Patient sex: M
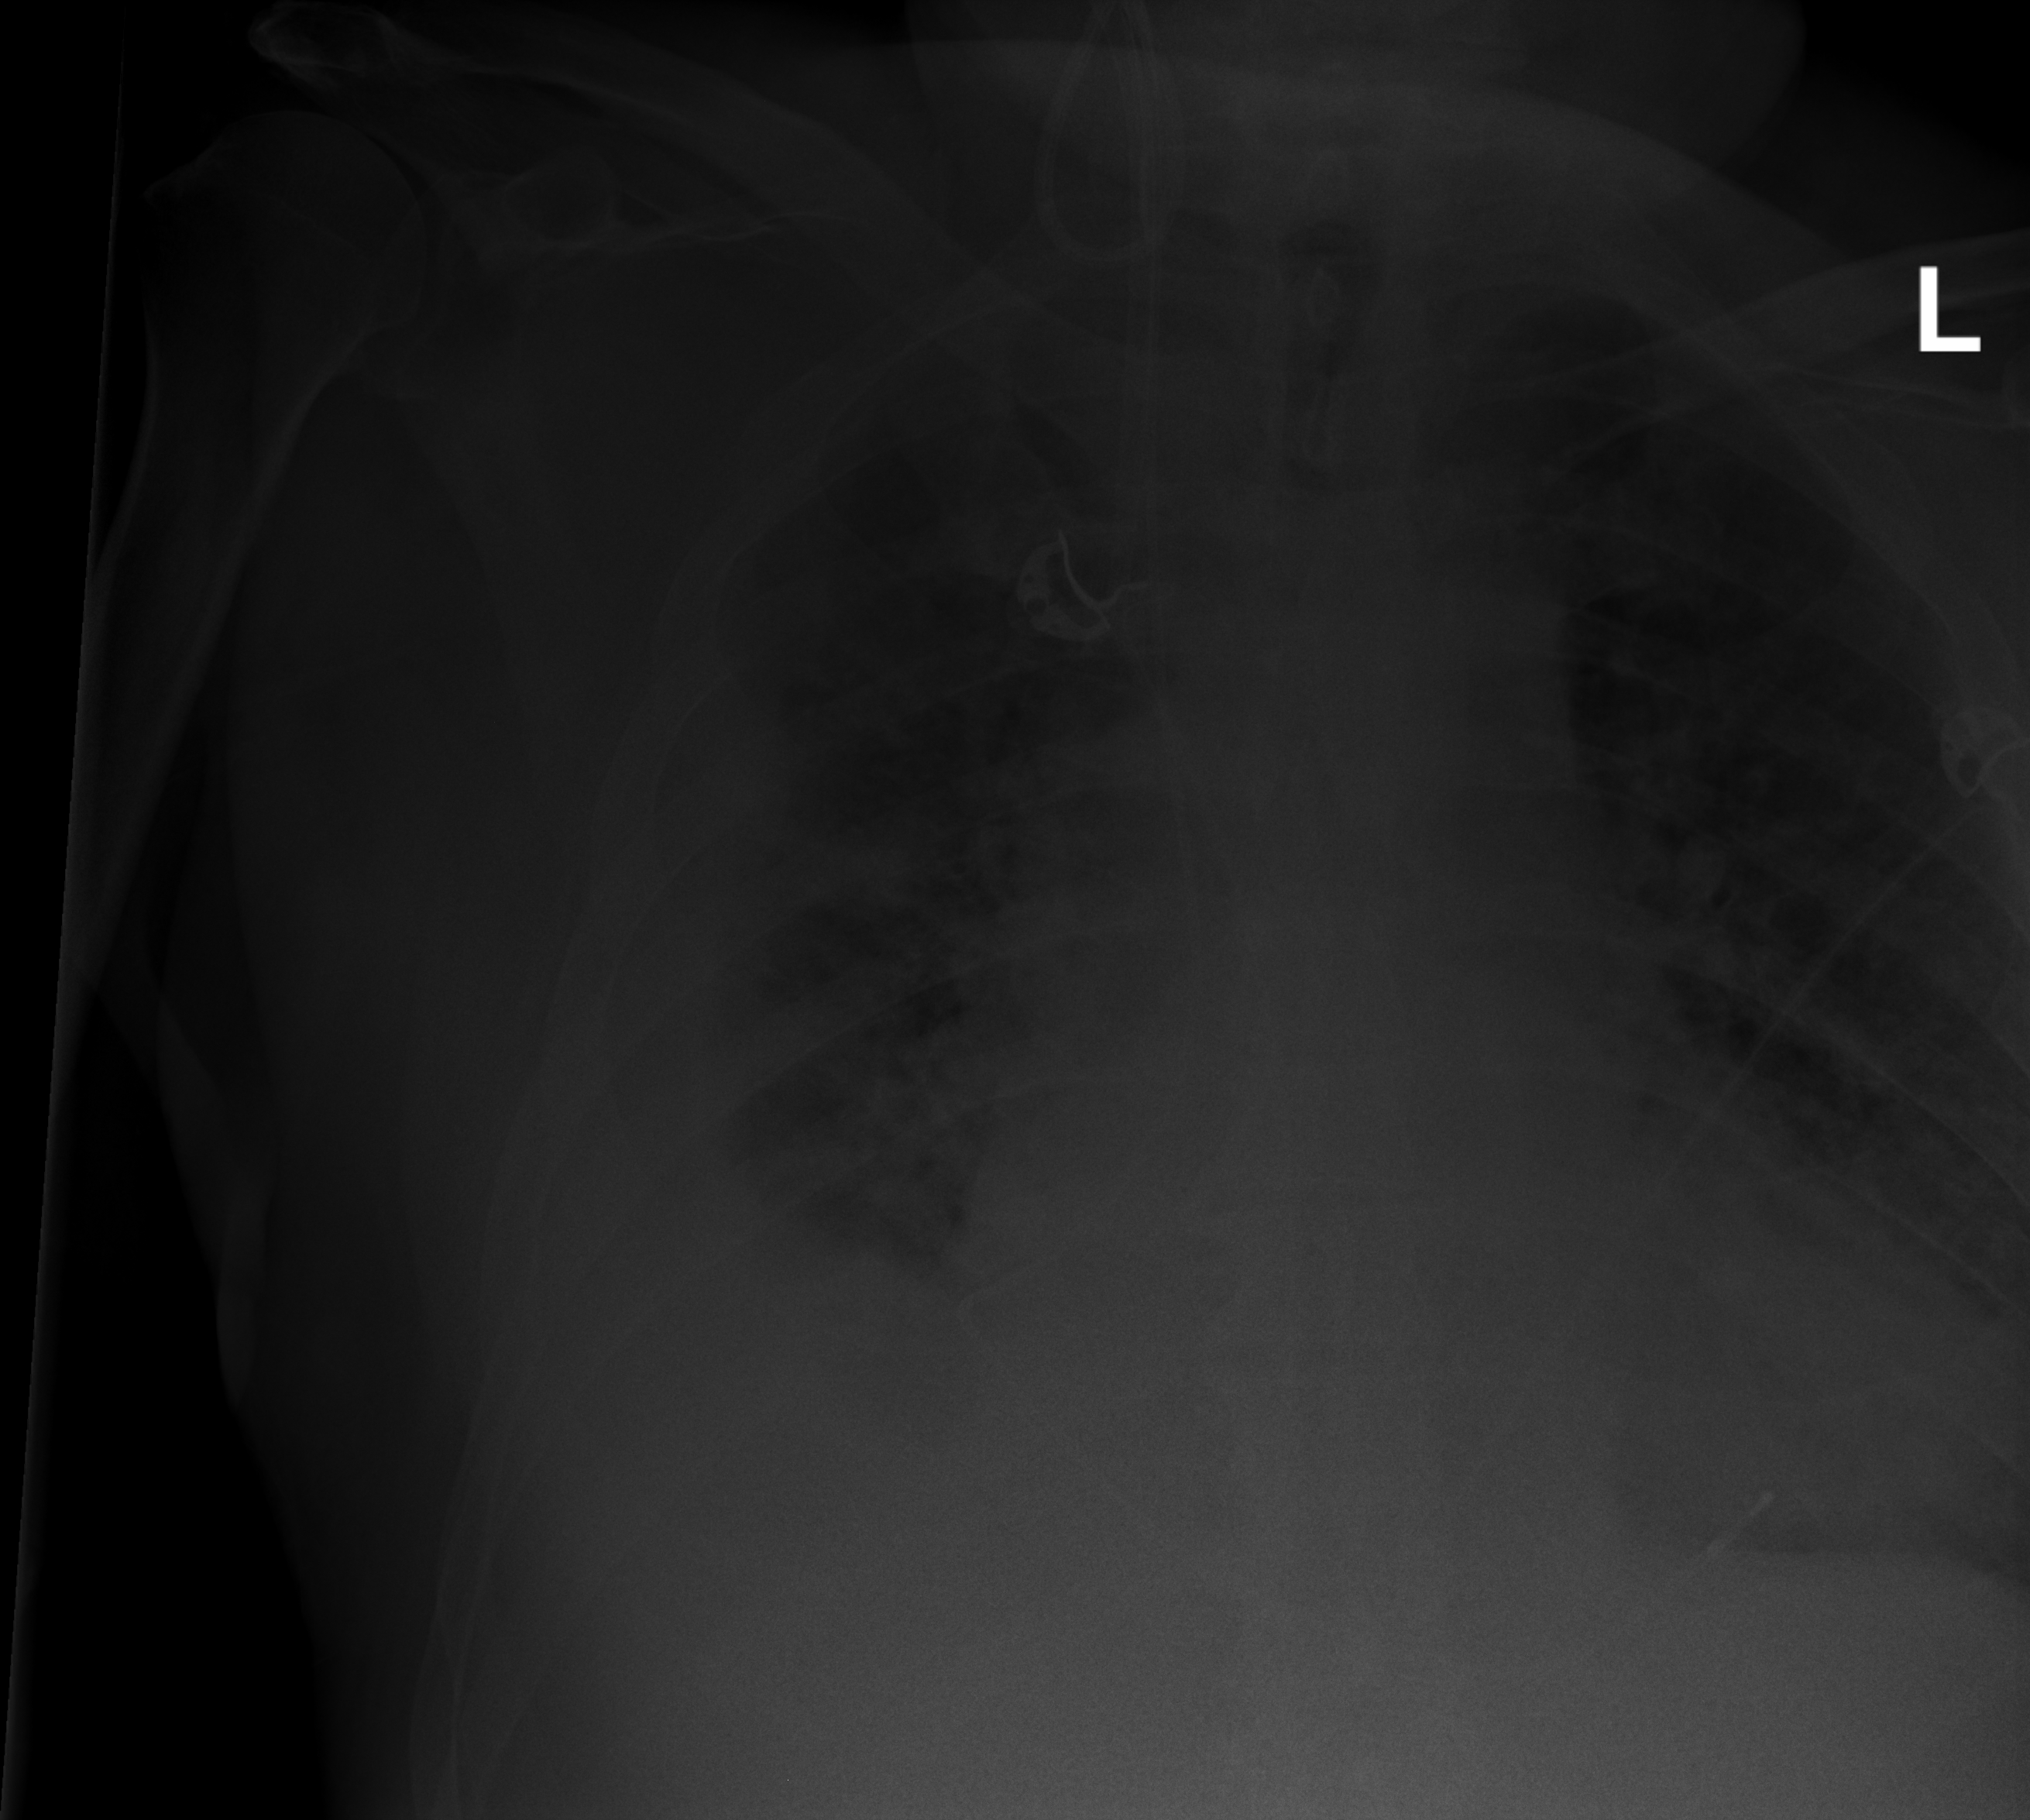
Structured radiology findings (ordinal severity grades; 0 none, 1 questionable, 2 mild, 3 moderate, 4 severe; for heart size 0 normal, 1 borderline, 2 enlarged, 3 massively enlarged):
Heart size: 0
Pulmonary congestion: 2
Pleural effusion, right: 3
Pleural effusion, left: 1
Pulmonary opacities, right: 2
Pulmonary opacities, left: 2
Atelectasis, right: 3
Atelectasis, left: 1